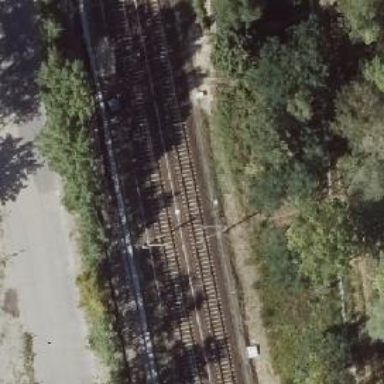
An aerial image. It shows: Railway with electrified contact lines.